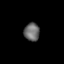
Tissue: lung
Cell type: Epithelial cells
Senescence score: 0.07703
Nuclear area (px): 272
Mean DAPI intensity: 106.728